【题型】填空题　【知识点】立体几何　【难度】easy
已知长方体$ABCD-A_1B_1C_1D_1$，如图建系，若$\overrightarrow{DB_1}$的坐标为$(4,3,2)$，则$\overrightarrow{AC_1}$的坐标为$\underline{\quad\quad}$。

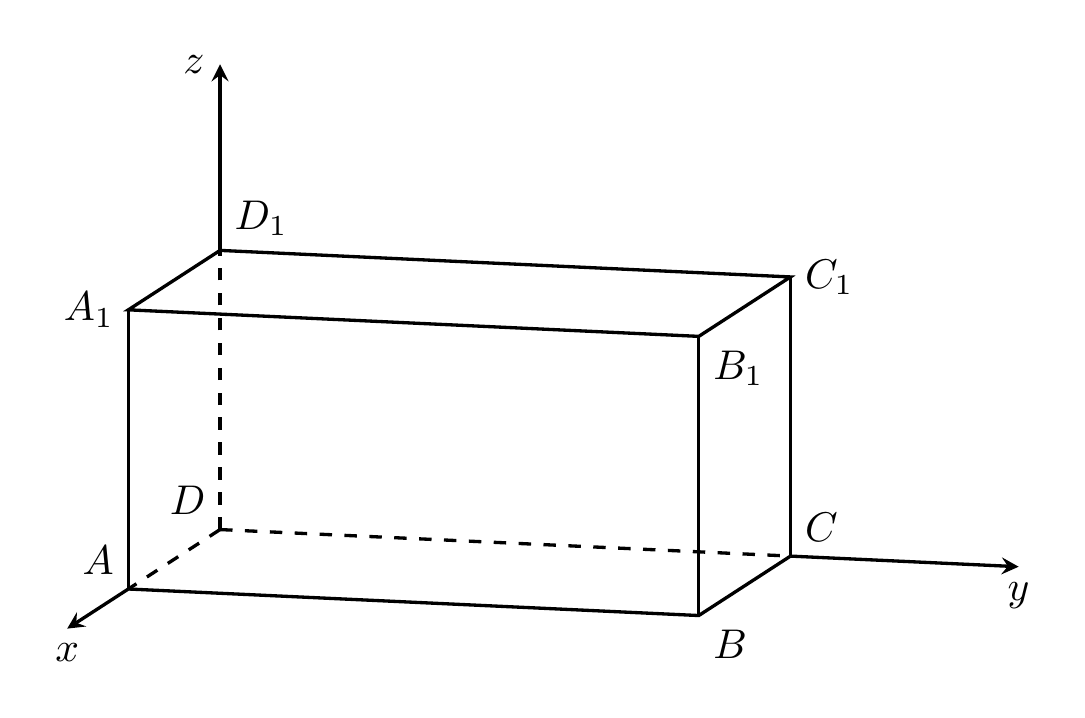
【解答】
\noindent【答案】$(-4,3,2)$

\noindent【详解】由题意$\overrightarrow{DB_1}=(4,3,2)$，故$AD=4$，$AB=3$，$BB_1=2$，故$\overrightarrow{AC_1}=(-4,3,2)$，故答案为：$(-4,3,2)$

\end{document}